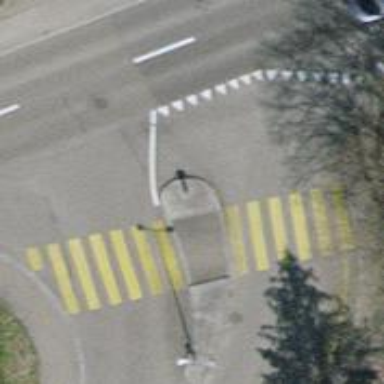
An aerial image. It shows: Uncontrolled zebra crossing with pedestrian island.